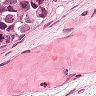
Metastatic tissue present: yes